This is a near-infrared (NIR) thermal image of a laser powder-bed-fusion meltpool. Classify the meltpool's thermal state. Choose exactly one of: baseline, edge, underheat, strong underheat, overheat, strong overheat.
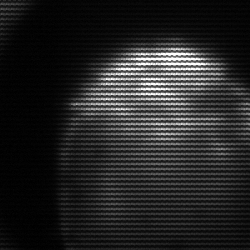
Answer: edge